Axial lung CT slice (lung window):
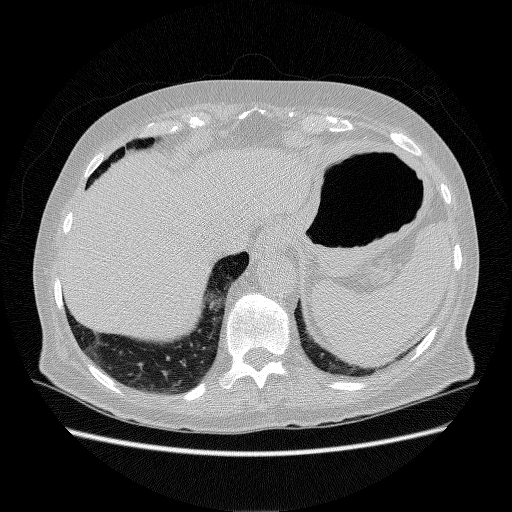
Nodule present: no